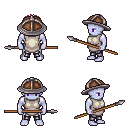
a pixel art fantasy rpg character, male body template, dark elf, purple skin, white tunic, metal pants, white blonde short mohawk hairstyle, chain helm, spear, four views (front, back, left, right), 2x2 character sprite sheet, small pixel art, hard edges, no anti-aliasing